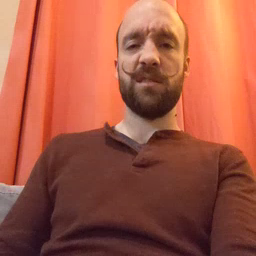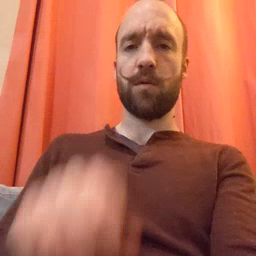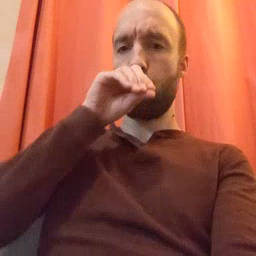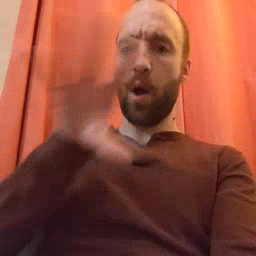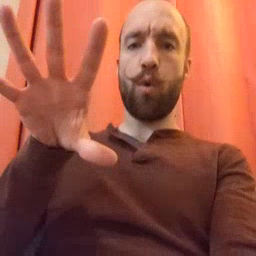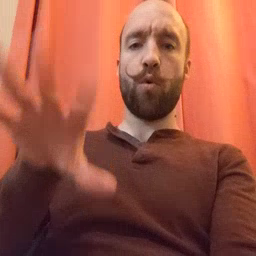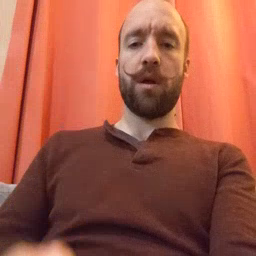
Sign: blow